Question: I have a JMeter test which i have been using for more than 6 months.
Currently I have been running this via command line (no ANT) in non GUI mode.
This is what i do when i run via command line
'''
"%JMETER_HOME%in\jmeter.bat" -n -t %TESTNAME% -p %PROPPATH% -l %RESULTPATH% -j %LOGPATH% -Djmeter.save.saveservice.output_format=xml -Djmeter.save.saveservice.thread_counts=true
'''
I recently thought of using Ant. Whenever I run the same test (ofcourse for testing the same application) - I get below error.
'''
Non HTTP response code: org.apache.http.NoHttpResponseException - Non HTTP response message: The target server failed to respond
'''
There is no issue with the application and the application works perfectly fine - no exception in the log.
If I do not use Ant - the error disappears. I tried again and again - w/ Ant & w/o Ant - 5 times.
I get the error consistently when i use Ant.
I always the save the result in XML format, pass the same property files. No other differences.
This is from my Ant build file.
'''
<jmeter
jmeterhome="${jmeter.home}"
testplan ="${test.path}/${test.name}.jmx"
resultlog="${test.result.path}/${test.name}.jtl"
jmeterproperties="${test.properties}/${property.file.name}.properties"
jmeterlogfile="${test.result.log}/jmeter.log"
>
<property name="jmeter.save.saveservice.output_format" value="xml"/>
<property name="jmeter.save.saveservice.assertion_results" value="all"/>
<property name="jmeter.save.saveservice.thread_counts" value="true"/>
<property name="jmeter.save.saveservice.bytes" value="true"/>
<property name="file_format.testlog" value="2.1"/>
<property name="jmeter.save.saveservice.response_data.on_error" value="false"/>
<property name="includecontroller.prefix" value="${basedir}/test/modules/"/>
</jmeter>
'''
I have no idea what is wrong here.
Also the issue i am facing with Ant happens only after 15 mins of run. not immediately. Looks like something related with memory...not sure.
As Dimitri has said, This is the available memory i have
Command line = 499Mb
Ant = 247Mb
Environment variable in the machine
ANT_OPTS=-Xmx1024m -Xms512m
This is the machine detail where i run my test with 200 users.

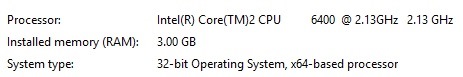
Answer: My expectation is that you're missing the following stanza in command-line mode:
'''
jmeterproperties="${test.properties}/${property.file.name}.properties"
'''
I bet that is defined under that ".properties" file and JMeter in command-line mode doesn't read this file.
Command line equivalent will be '-p' or '-q' option.
'''
-p, --propfile <argument>
the jmeter property file to use
-q, --addprop <argument>
additional JMeter property file(s)
'''
Alternatively you can set properties via '-J' command line argument as
'''
jmeter -Jproperty1name=property1value -Jproperty2name=property2value -n -t ...
'''
Third option is to put everything in 'jmeter.properties' or 'user.properties' file which live under /bin folder of your JMeter installation.
See <URL> for more details.